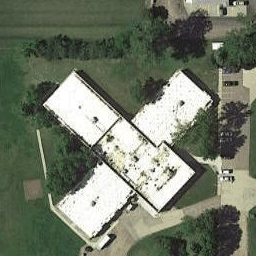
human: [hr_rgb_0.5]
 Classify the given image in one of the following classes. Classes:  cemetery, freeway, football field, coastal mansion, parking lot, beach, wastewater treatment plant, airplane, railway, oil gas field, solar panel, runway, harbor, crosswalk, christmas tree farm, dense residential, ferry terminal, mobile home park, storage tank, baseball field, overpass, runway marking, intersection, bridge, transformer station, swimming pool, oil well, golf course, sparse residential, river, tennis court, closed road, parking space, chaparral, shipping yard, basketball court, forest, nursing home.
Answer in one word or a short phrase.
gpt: nursing home